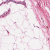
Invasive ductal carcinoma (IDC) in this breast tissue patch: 0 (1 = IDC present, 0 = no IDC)